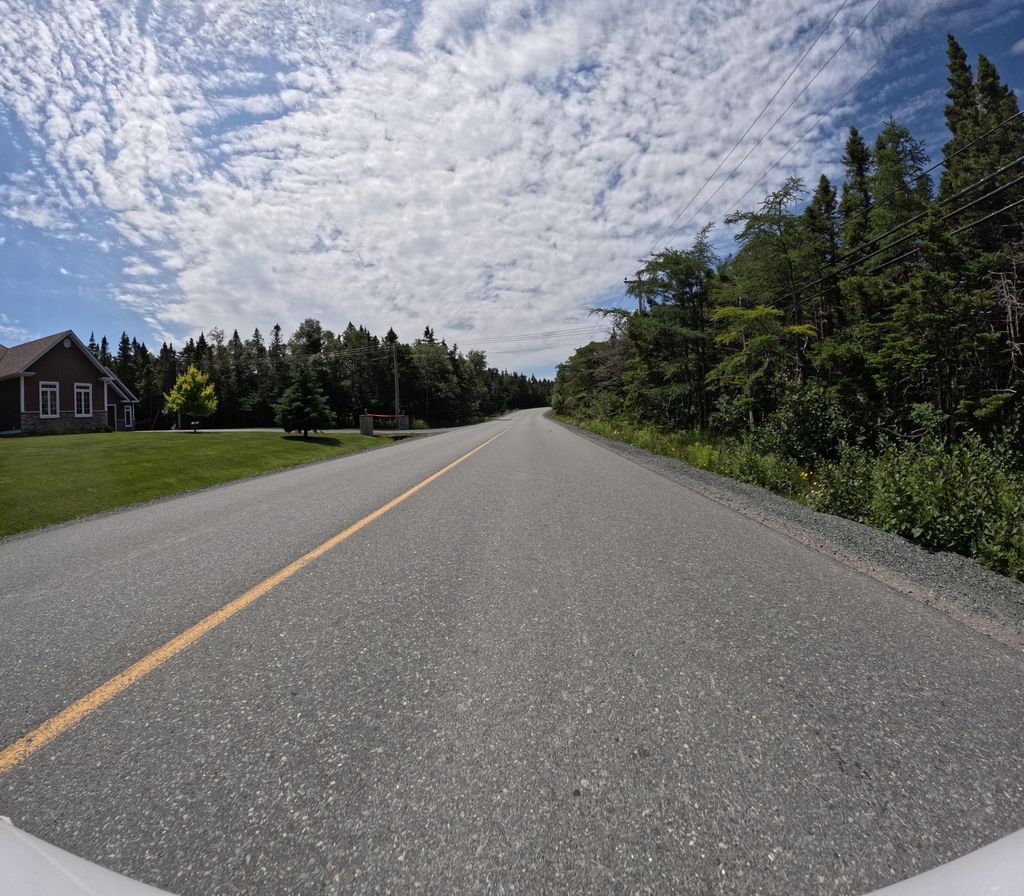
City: st_johns